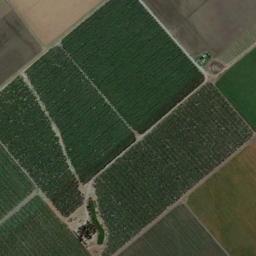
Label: rectangular_farmland